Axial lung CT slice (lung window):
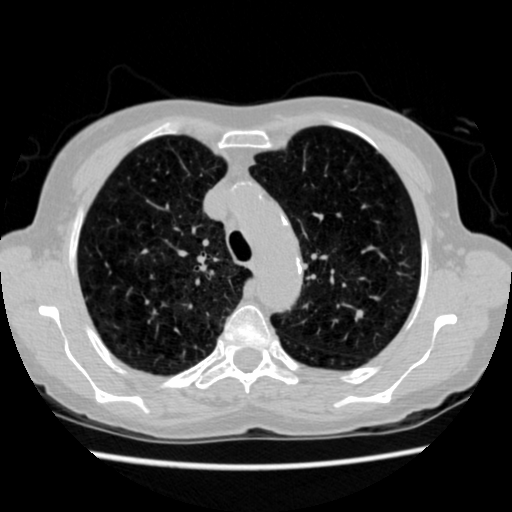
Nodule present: yes
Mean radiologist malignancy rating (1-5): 2